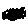
Label: bird